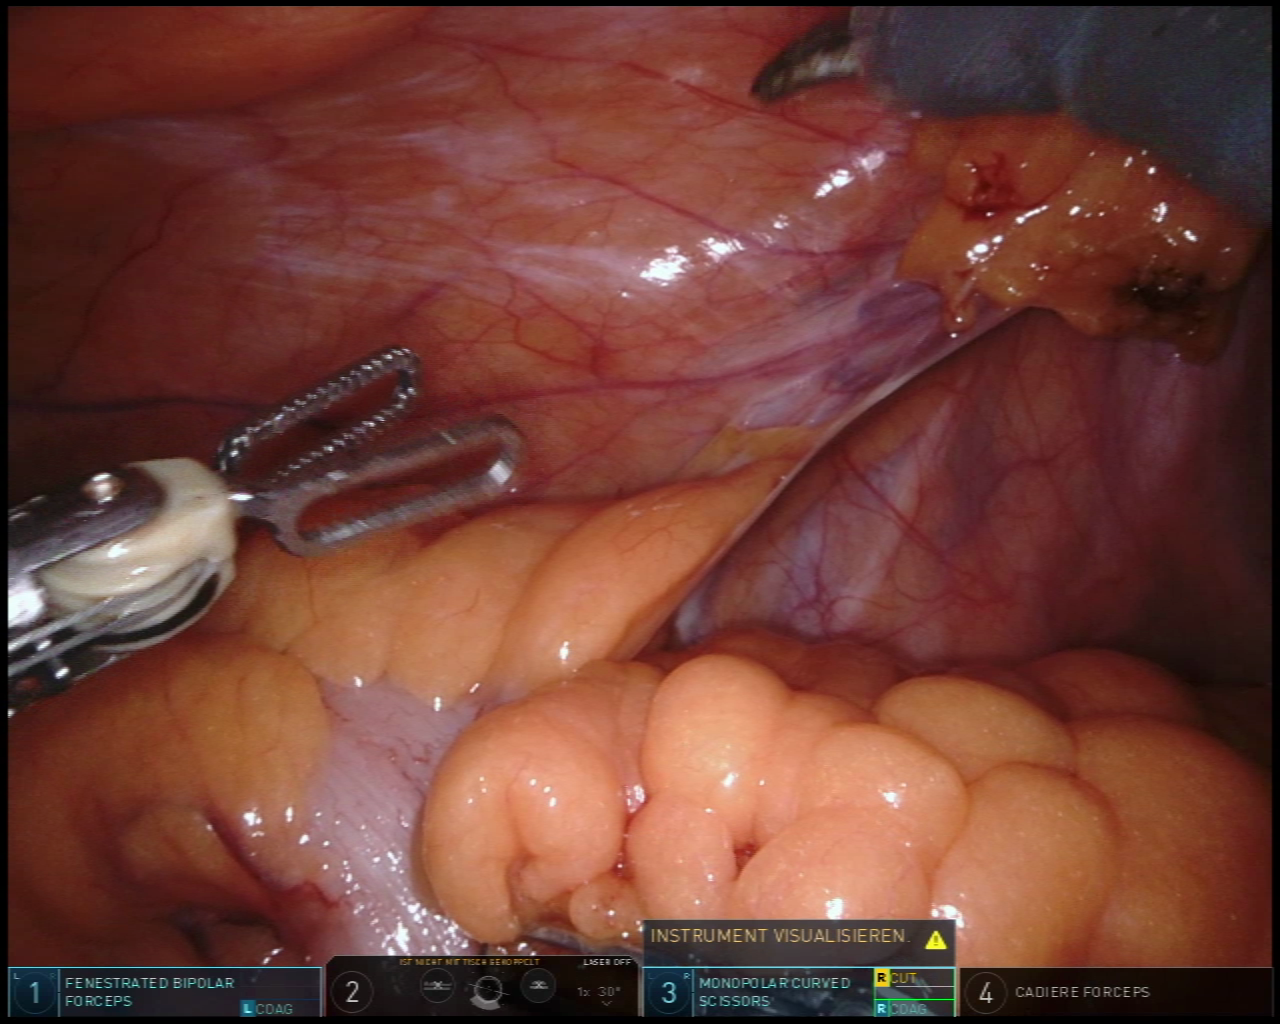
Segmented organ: abdominal_wall
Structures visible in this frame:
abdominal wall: yes
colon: no
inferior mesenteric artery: no
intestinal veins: no
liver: no
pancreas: no
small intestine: no
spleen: no
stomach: yes
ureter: no
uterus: no
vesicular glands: no